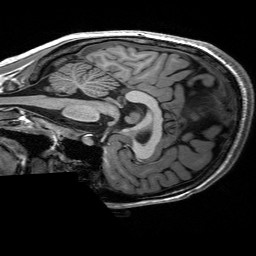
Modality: T1w
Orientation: sagittal
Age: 24
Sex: female
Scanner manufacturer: siemens
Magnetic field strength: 3 T
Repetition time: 2.53 s
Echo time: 0.00227 s